Question: Thanks in advance...
i have a string array which i want to set in textview in proper alignment..
my textview is created dynamically..
my string is :
'''
private String[] mDialogue =
{
"Copa de Agua 8 Oz
"+
"Copa de Vino Tinto 6 Oz
"+
"Copa de Vino Blanco 5 Oz
"+
"Copa Flauta 5 Oz
"+
"Copa Tulipan 6 Oz
"+
"Copa Cocktail 5 Oz
"+
"Copa Sour 5 Oz
"+
"Copa Borgo-a 10 Oz
"+
"Copa Licor 2 Oz
"+
"Copa Sherry 3 Oz
"+
"Copa Balon/Cognac 9-25 Oz
"+
"Copa Champagne 5 Oz
"+
"Copa Catavinos 3 Oz
"+
"Vaso High Ball 8 Oz
"+
"Vaso On the Rocks 6 Oz
"+
"Vaso Collins/Tubo 10 Oz
"+
"Vaso Pilsen 10 Oz
"+
"Jarra de Cerveza 12 Oz",
"1 Mililitro 0,001 L
"+
"1 Centilitro 0,01 L
"+
"1 Decilitro 0,1 L
"+
"2 Cucharadas 10 cc
"+
"20 Cucharadas 10 cl
"+
"1 Taza 236,5 cc
"+
"1 Taza 23,6 cl
"+
"1 Golpe 1 gota
"+
"1 Chorro 10 gotas",
}
'''
i set this string statically but for different layouts it doesn't work properly..
when i run in my emulator its look like :i added screen shot for this..
is there any html format which i set my text in proper alignment..??
or if u have any kind of solution then please help me..
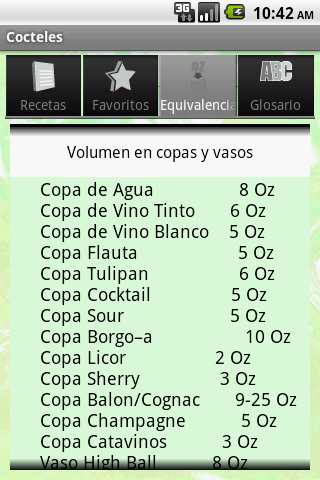
Answer: Your best bet is to use a layout with two textviews on each line. As far as I know there's no good way to do what you want in a single textview.